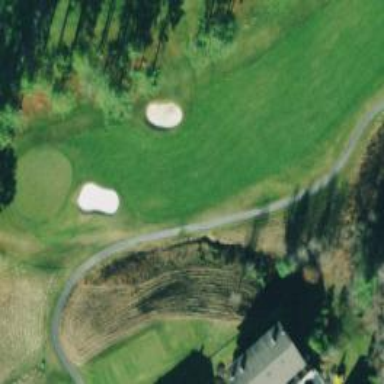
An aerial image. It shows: View of golf hole.